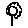
Label: flower